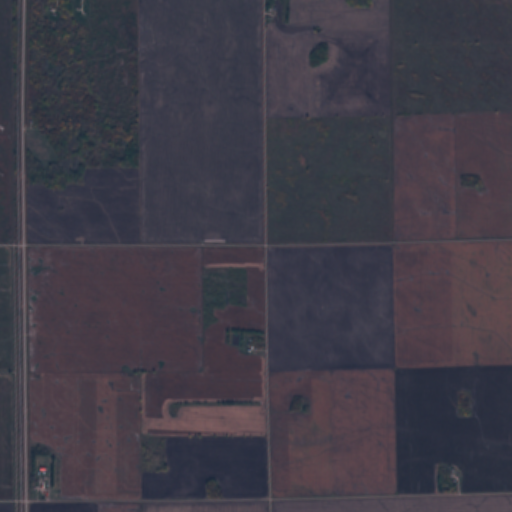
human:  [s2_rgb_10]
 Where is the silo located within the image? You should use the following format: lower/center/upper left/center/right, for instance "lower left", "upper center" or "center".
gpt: The silo is located in the lower left of the image.
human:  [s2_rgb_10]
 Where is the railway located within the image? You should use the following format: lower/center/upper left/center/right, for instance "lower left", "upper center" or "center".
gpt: The railway is located in the left of the image.
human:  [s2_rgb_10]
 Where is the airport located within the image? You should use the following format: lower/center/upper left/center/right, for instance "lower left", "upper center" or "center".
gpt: There is no airport in the image.